Question: edittted:
I need your help, I can't control the exception,here is my method and the error say System.NullReferenceException: Object reference not set to an instance of an object", how can I fix it, control the exeption, no more messages of this type?, no matter how its the structure : the error is the line ** if (combo3 == null || combo4 == null) **

'''
private void btnCronograma_Click(object sender, EventArgs e)
{
string connstring = @"Provider=Microsoft.ACE.OLEDB.12.0;Data Source=C:\\Users\\amaury\\Documents\\TEC\\Septimo Semestre\\Administracion de proyectos de ingenieria de softwaere\\nuevo4\\nuevo\\Office\\Office\\Policias.accdb";
using (OleDbConnection conn = new OleDbConnection(connstring))
{
conn.Open();
string sql = "INSERT INTO IndicadorProyecto (idProyecto, idMes, meta, real) VALUES(@idProyecto , @idMes , @meta, @real)";
OleDbCommand cmd = new OleDbCommand(sql, conn);
foreach (DataGridViewRow row in dataGridView8.Rows)
{
DataGridViewComboBoxCell combo3 = row.Cells["idProyecto"] as DataGridViewComboBoxCell;
DataGridViewComboBoxCell combo4 = row.Cells["idMes"] as DataGridViewComboBoxCell;
if (combo3 == null || combo4 == null)
{
MessageBox.Show("No se pudo convertir");
continue;
}
int idProyecto = int.Parse(combo3.Value.ToString());
int idMes = int.Parse(combo4.Value.ToString());
int meta = int.Parse(row.Cells[3].Value.ToString());
int real = int.Parse(row.Cells[4].Value.ToString());
cmd.Parameters.Clear();
cmd.Parameters.AddWithValue("@idProyecto", idProyecto);
cmd.Parameters.AddWithValue("@idMes", idMes);
cmd.Parameters.AddWithValue("@meta", meta);
cmd.Parameters.AddWithValue("@real", real);
cmd.ExecuteNonQuery();
}
}
}
'''
this is the complete error
> Consulte el final de este mensaje para
obtener mas detalles sobre como
invocar a la depuracion Just-In-Time
(JIT) en lugar de a este cuadro de
dialogo.************** Texto de la excepcion ************** System.NullReferenceException:
Referencia a objeto no establecida
como instancia de un objeto. en
Office.Form1.btnCronograma_Click(Object
sender, EventArgs e) en
C:\Users\amaury\Documents\TEC\Septimo
Semestre\Administracion de proyectos
de ingenieria de
softwaere\nuevo4\nuevo\Office\Office\Form1.cs:linea
726 en
System.Windows.Forms.Control.OnClick(EventArgs
e) en
System.Windows.Forms.Button.OnClick(EventArgs
e) en
System.Windows.Forms.Button.OnMouseUp(MouseEventArgs
mevent) en
System.Windows.Forms.Control.WmMouseUp(Message&
m, MouseButtons button, Int32 clicks)
en
System.Windows.Forms.Control.WndProc(Message&
m) en
System.Windows.Forms.ButtonBase.WndProc(Message&
m) en
System.Windows.Forms.Button.WndProc(Message&
m) en
System.Windows.Forms.Control.ControlNativeWindow.OnMessage(Message&
m) en
System.Windows.Forms.Control.ControlNativeWindow.WndProc(Message&
m) en
System.Windows.Forms.NativeWindow.Callback(IntPtr
hWnd, Int32 msg, IntPtr wparam, IntPtr
lparam)
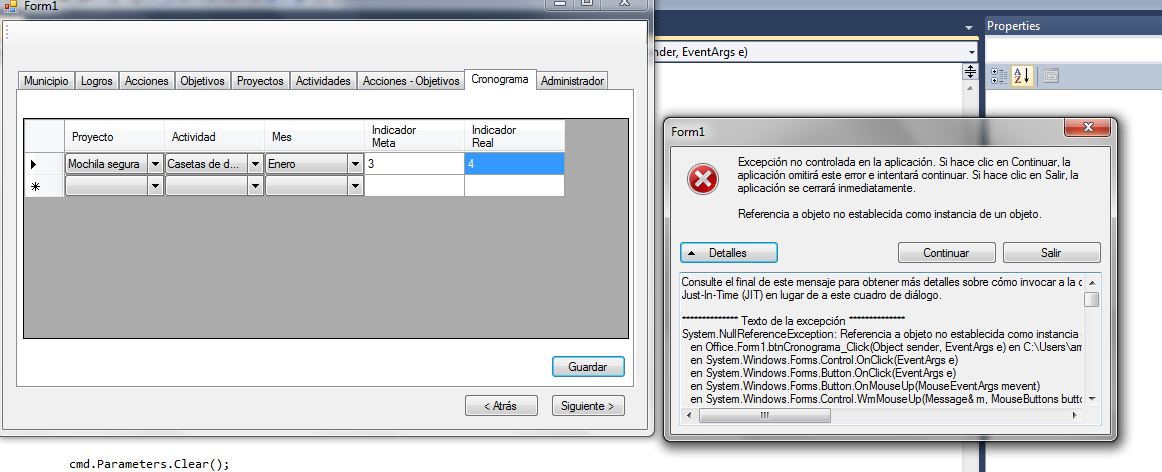
Answer: I think most likely cause is that 'row.Cells[3].Value' or 'row.Cells[4].Value' are null (since you have not given them a value) and '.ToString()' throws a null exception.
Change the code to:
'''
int meta = int.Parse(row.Cells[3].Value == null ? "0" : row.Cells[3].Value.ToString());
int real = int.Parse(row.Cells[4].Value == null ? "0" : row.Cells[4].Value.ToString());
'''